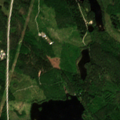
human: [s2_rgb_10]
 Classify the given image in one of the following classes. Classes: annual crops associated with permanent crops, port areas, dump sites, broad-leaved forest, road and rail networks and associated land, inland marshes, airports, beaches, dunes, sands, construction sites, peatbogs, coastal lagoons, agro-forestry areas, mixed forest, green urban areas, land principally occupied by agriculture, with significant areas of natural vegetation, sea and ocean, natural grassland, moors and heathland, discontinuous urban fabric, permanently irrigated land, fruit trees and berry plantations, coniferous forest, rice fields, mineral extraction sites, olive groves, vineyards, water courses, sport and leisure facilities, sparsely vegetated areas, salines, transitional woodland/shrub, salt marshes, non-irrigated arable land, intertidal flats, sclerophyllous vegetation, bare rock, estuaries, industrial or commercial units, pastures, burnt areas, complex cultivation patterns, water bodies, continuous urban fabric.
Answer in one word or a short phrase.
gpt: broad-leaved forest, coniferous forest, mixed forest, transitional woodland/shrub, water bodies